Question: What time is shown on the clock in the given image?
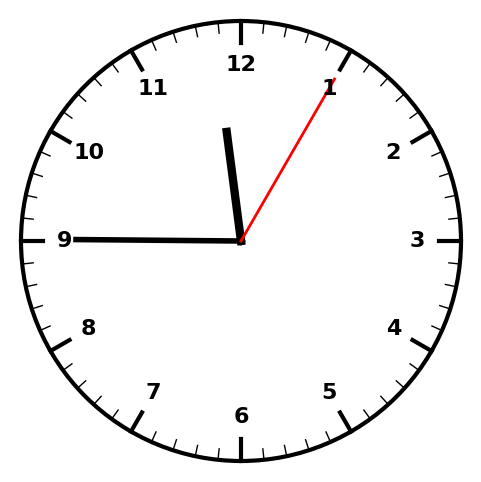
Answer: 11:45:05